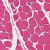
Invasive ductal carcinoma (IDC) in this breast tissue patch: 0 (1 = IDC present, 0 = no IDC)